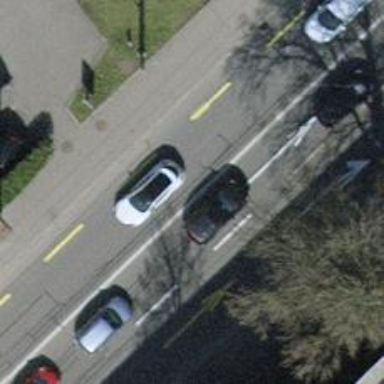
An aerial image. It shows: Primary highway with asphalt surface. There is lane for cyclists on the left side and trolley wires are present.